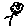
Label: flower